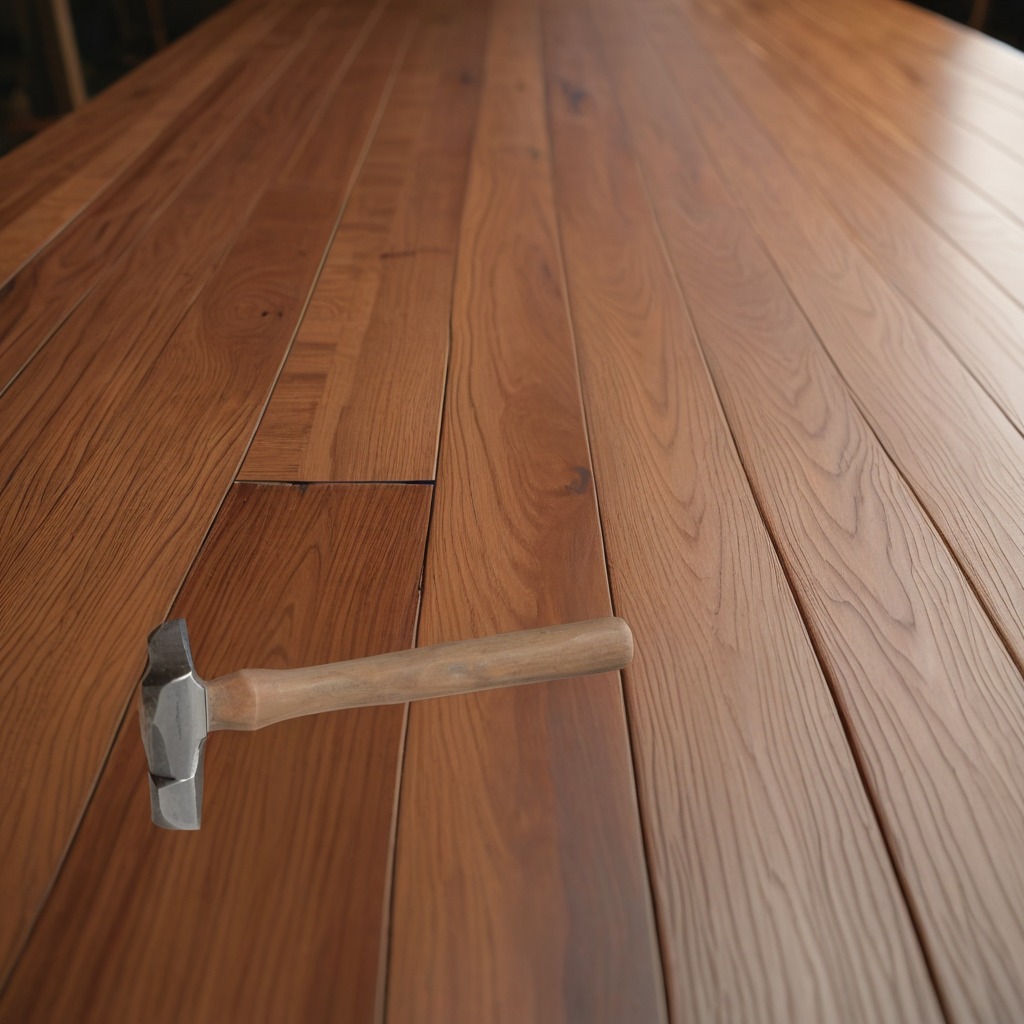
A hammer is lying on a wooden table in a carpentry studio.